Aerial crown-view tile of a tropical tree (Barro Colorado Island, Panama), acquired 20240716:
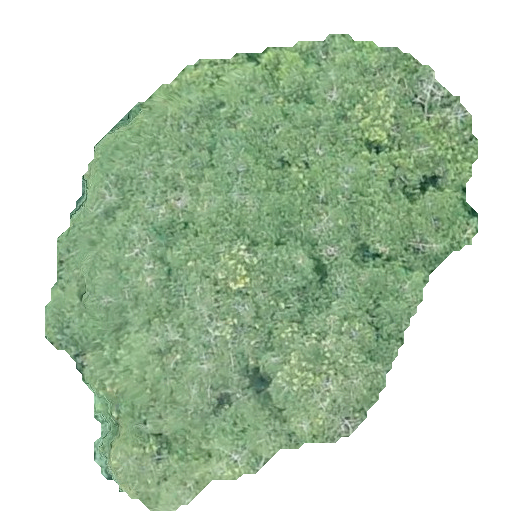
Species: Virola surinamensis
GBIF accepted scientific name: Virola surinamensis
Crown area: 220.22 m²